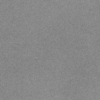
Label: dusty